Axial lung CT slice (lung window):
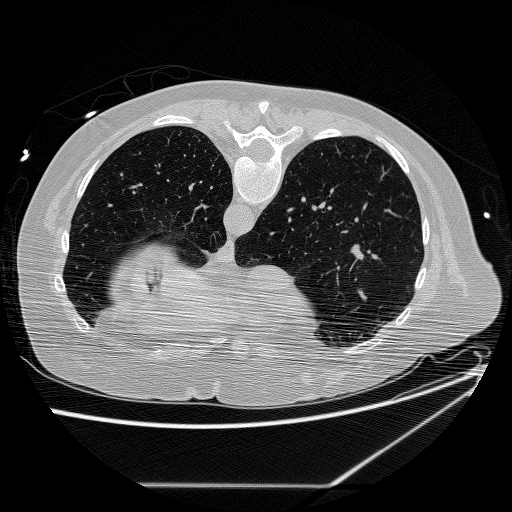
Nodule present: no